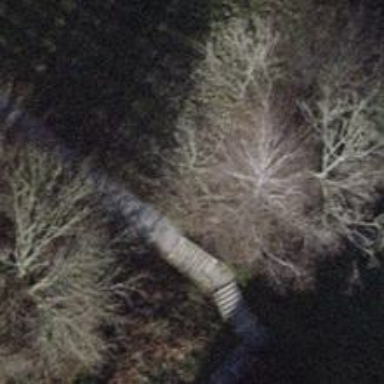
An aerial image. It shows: Road with steps.